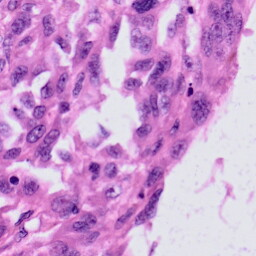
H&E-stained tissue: Skin